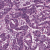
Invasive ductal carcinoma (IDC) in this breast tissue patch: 1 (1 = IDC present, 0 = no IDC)